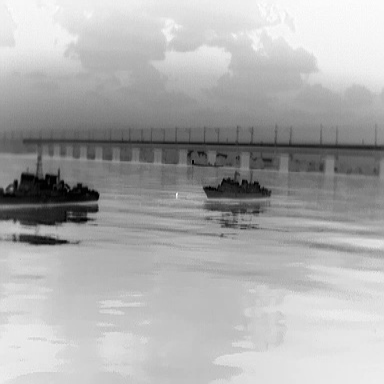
There are two warships in the infrared image.